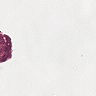
Metastatic tissue present: no